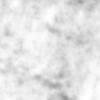
Label: no_change